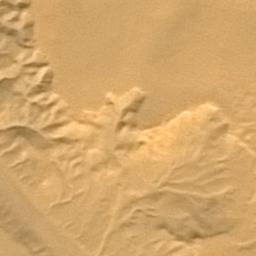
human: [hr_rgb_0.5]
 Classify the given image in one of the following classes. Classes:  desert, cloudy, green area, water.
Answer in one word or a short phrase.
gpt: desert